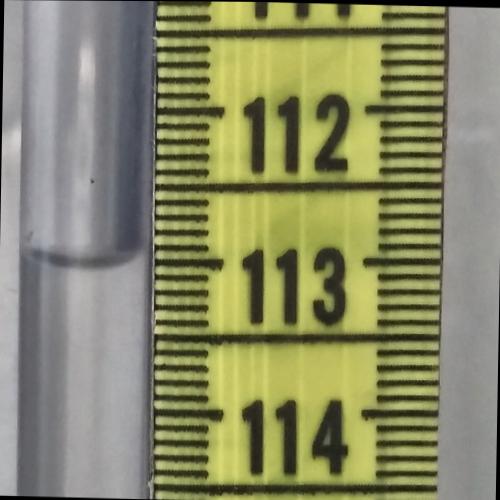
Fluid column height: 113.0 cm